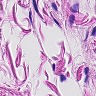
Metastatic tissue present: no